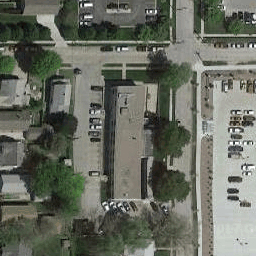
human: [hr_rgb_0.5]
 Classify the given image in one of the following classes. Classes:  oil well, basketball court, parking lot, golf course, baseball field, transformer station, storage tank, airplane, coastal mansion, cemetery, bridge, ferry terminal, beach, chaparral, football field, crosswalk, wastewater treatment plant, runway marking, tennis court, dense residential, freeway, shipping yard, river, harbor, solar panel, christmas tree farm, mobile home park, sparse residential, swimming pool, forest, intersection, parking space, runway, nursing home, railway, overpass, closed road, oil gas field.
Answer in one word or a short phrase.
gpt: nursing home